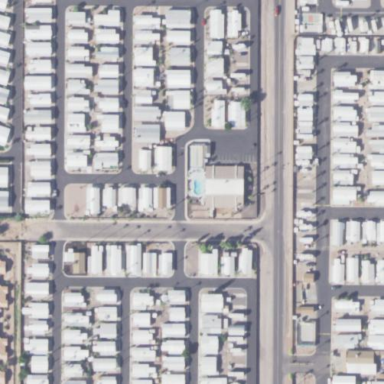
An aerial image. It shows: Residential area known as trailer park.